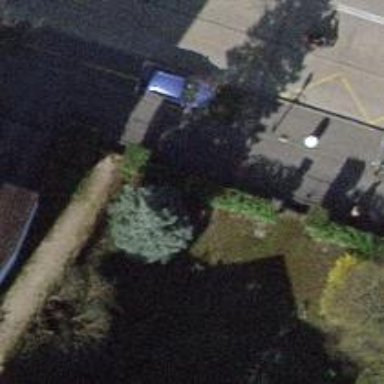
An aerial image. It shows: Garden with evergreen needle-leaved trees.